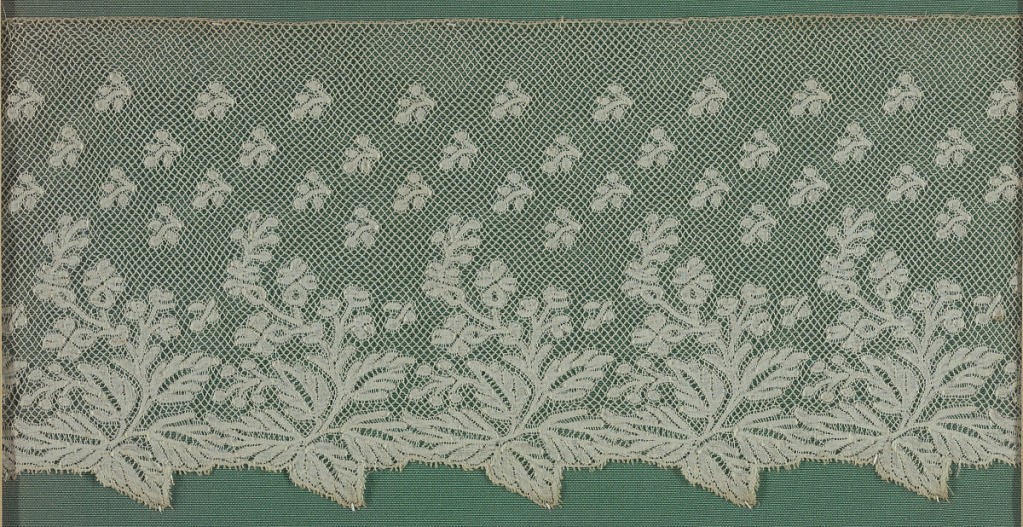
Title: Borders (five)
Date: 19th century
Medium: linen Technique: bobbin lace (late Valenciennes ground)
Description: Blackberries sprinkled in field above border of plants which form angular border; square mesh